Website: lowes
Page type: payment
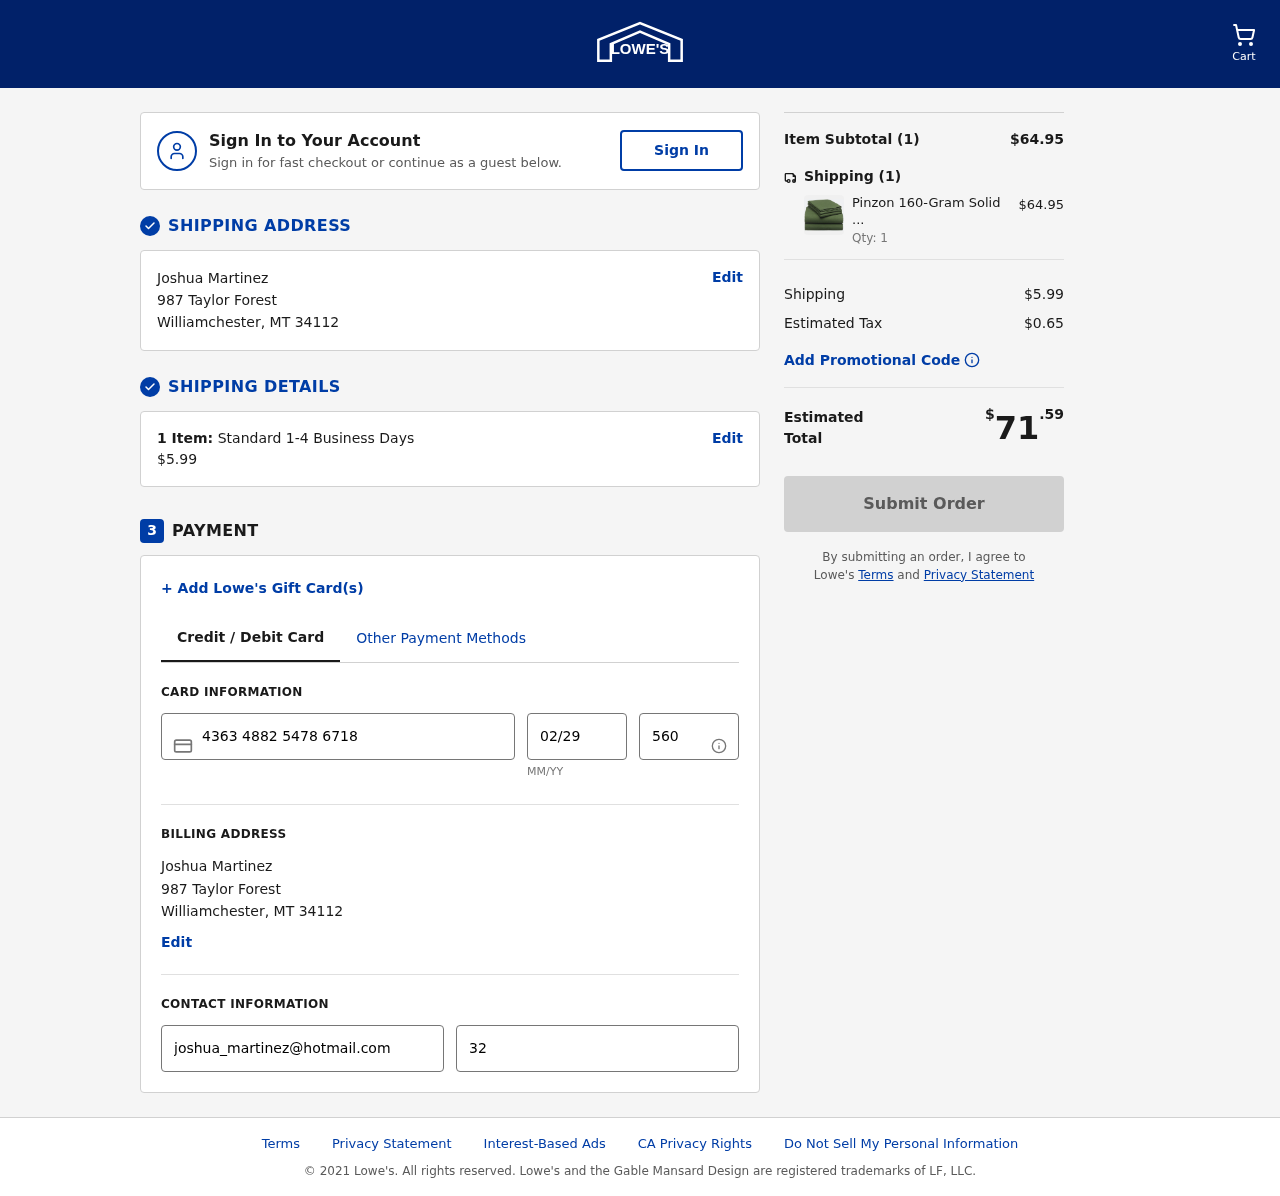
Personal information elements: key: PII_CARD_CVV
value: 560
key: PII_CARD_EXPIRY
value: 02/29
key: PII_CARD_NUMBER
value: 4363 4882 5478 6718
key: PII_CITY
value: Williamchester
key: PII_EMAIL
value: joshua_martinez@hotmail.com
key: PII_FULLNAME
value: Joshua Martinez
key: PII_PHONE
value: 3248273836
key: PII_POSTCODE
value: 34112
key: PII_STATE_ABBR
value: MT
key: PII_STREET
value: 987 Taylor Forest
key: PII_FULLNAME2
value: Joshua Martinez
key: PII_CITY2
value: Williamchester
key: PII_STATE_ABBR2
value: MT
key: PII_POSTCODE_FULL
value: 34112
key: PII_POSTCODE_NUMERIC
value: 34112
Product elements: key: PRODUCT1_NAME
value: Pinzon 160-Gram Solid Flannel Full Sheet Set, Olive
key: PRODUCT1_PRICE
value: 64.95
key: PRODUCT1_QUANTITY
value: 1
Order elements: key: ORDER_NUM_ITEMS
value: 1
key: ORDER_SHIPPING_COST
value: $5.99
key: ORDER_NUM_ITEMS2
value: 1
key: ORDER_SUBTOTAL
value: $64.95
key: ORDER_NUM_ITEMS3
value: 1
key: ORDER_SHIPPING_COST2
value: $5.99
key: ORDER_TAX
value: $0.65
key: ORDER_TOTAL
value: $71.59